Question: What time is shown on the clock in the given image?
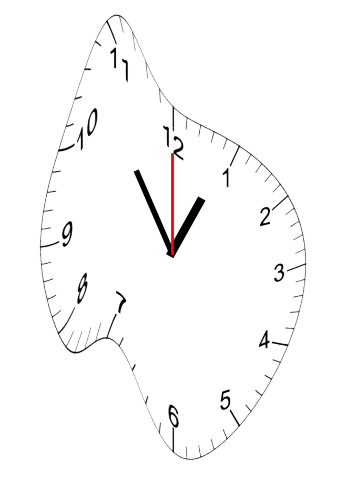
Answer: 12:54:00